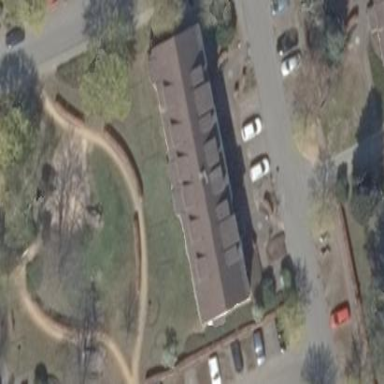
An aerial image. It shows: Gabled roof on building that houses apartments.